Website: apple
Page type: store-pickup
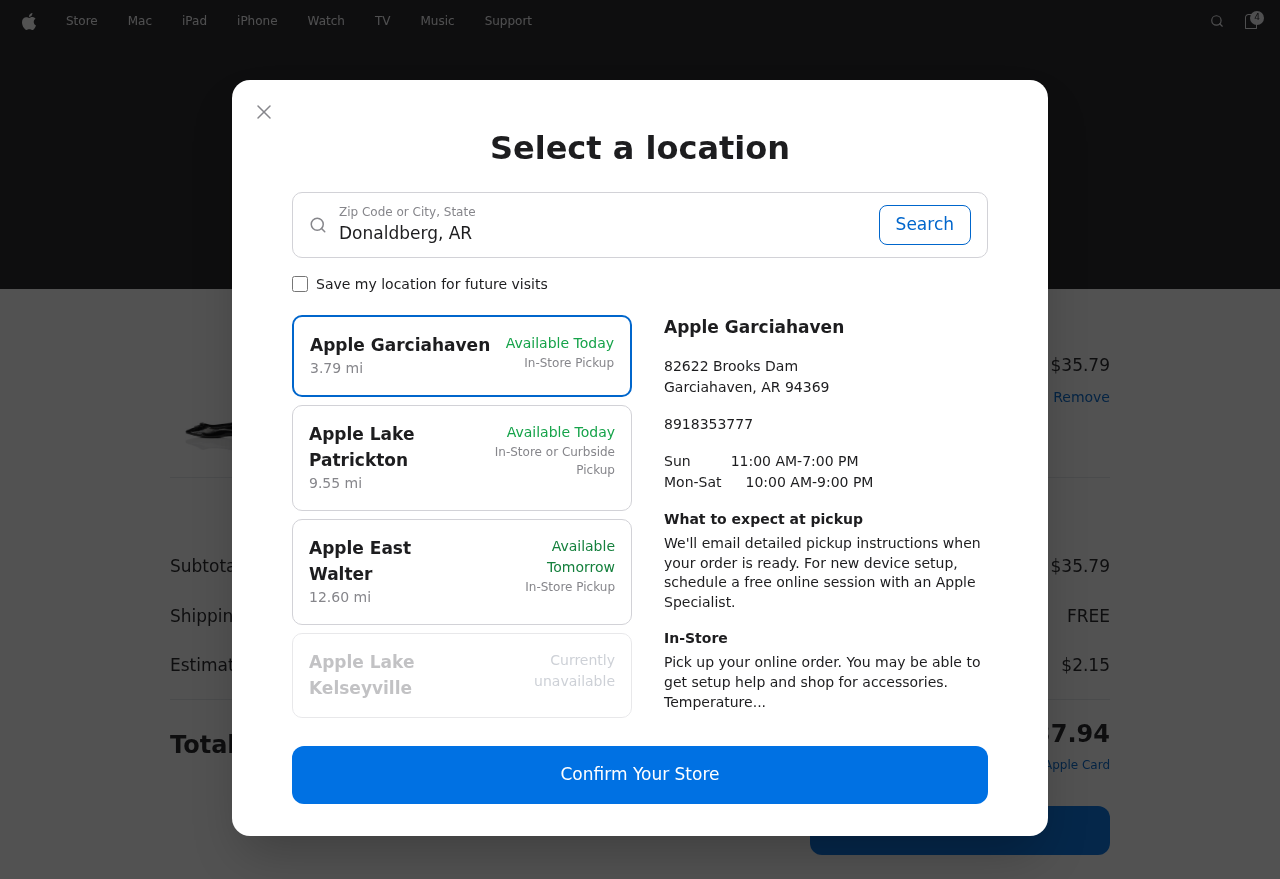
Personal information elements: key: PII_CITY_STATE
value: Donaldberg, AR
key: PII_LOCATION1_CITY
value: Apple Garciahaven
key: PII_LOCATION1_CITY_STATE_ZIP
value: Garciahaven, AR 94369
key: PII_LOCATION1_STREET
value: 82622 Brooks Dam
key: PII_LOCATION2_CITY
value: Apple Lake Patrickton
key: PII_LOCATION3_CITY
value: Apple East Walter
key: PII_LOCATION4_CITY
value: Apple Lake Kelseyville
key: PII_PHONE
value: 8918353777
Product elements: key: PRODUCT1_NAME
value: Ginach-S-SH-1A-1 Closed Toe Ballet Flats, Black (Black), 4 UK
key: PRODUCT1_PRICE
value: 35.79
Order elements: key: ORDER_NUM_ITEMS
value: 4
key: ORDER_TOTAL
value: $37.94
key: ORDER_SUBTOTAL
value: $35.79
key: ORDER_SHIPPING_COST
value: FREE
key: ORDER_TAX
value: $2.15
Search elements: key: SEARCH_CITY_STATE
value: Donaldberg, AR